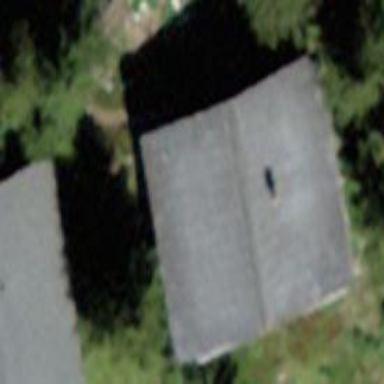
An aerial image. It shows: Part of building.